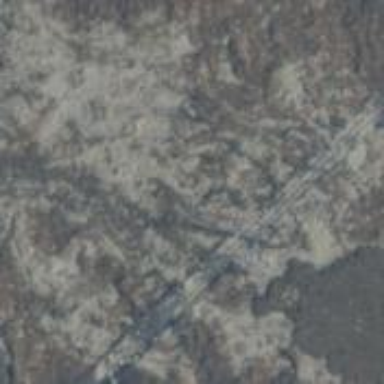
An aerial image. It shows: Power pole.